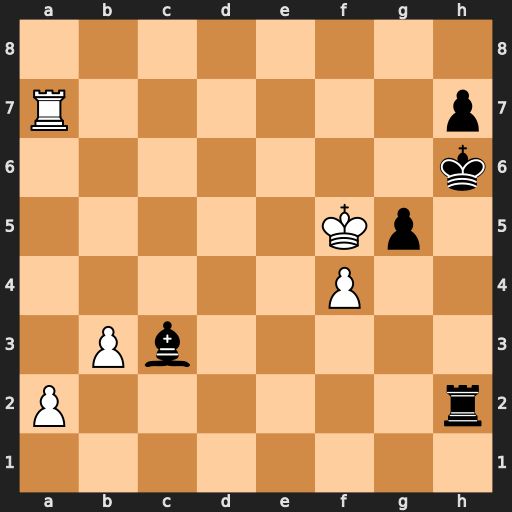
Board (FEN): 8/R6p/7k/5Kp1/5P2/1Pb5/P6r/8
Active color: w
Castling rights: -
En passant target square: -
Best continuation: fxg5+ Kh5 Rxh7#